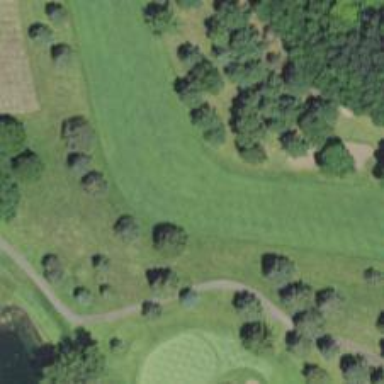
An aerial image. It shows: Golf hole.